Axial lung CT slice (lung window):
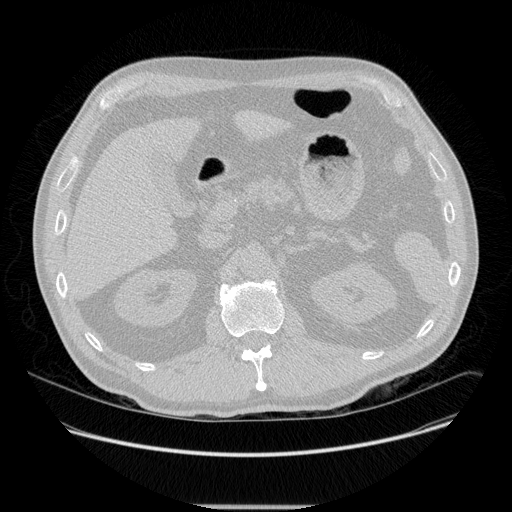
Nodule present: no